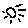
Label: sun